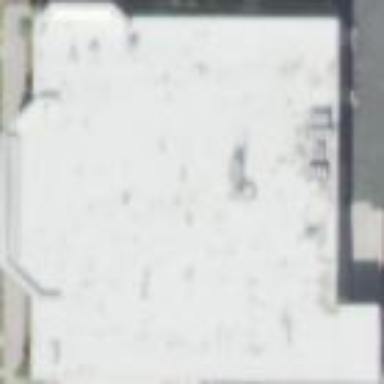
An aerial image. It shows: Supermarket building.